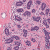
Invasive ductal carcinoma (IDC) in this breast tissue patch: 0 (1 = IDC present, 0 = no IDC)